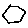
Label: hexagon